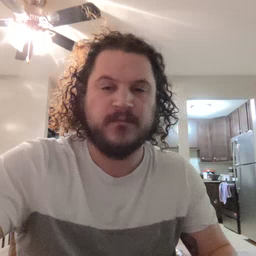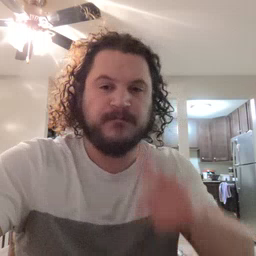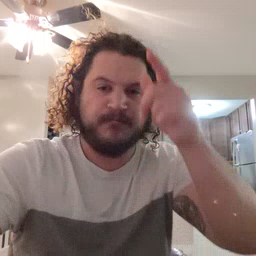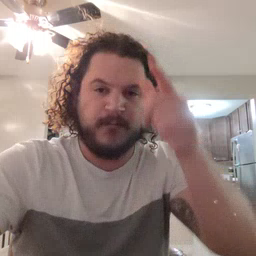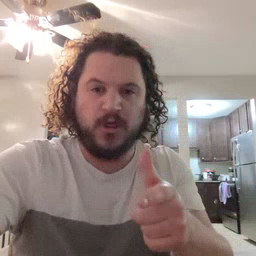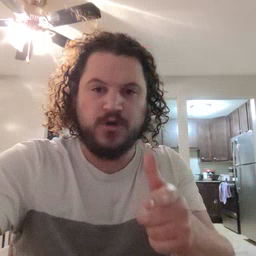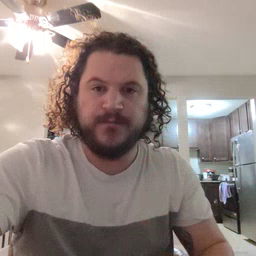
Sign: brother